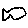
Label: fish